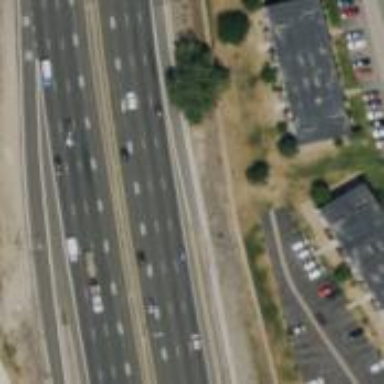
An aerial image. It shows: Toll lane on asphalt motorway.